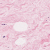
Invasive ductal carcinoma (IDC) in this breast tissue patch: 0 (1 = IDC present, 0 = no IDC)